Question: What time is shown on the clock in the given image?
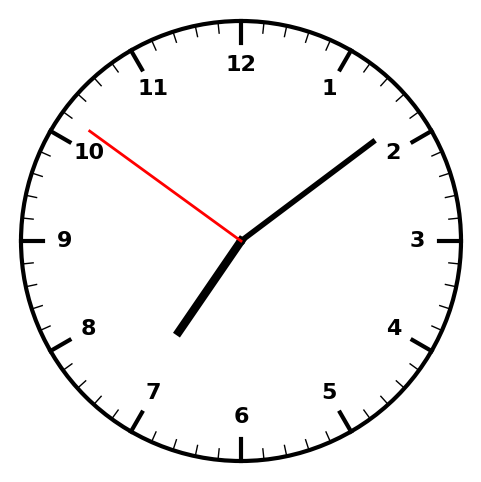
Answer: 07:08:51